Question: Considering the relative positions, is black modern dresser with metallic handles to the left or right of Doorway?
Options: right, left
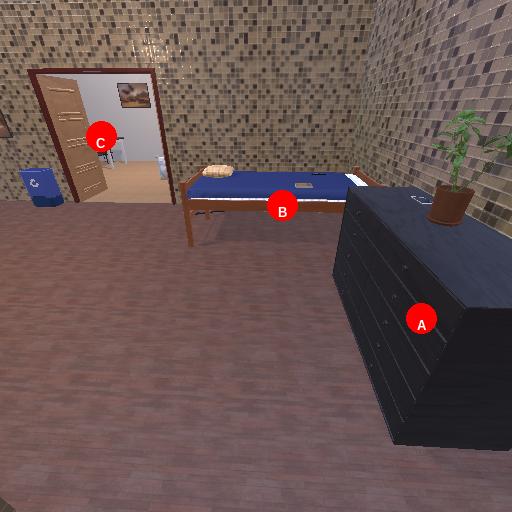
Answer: right